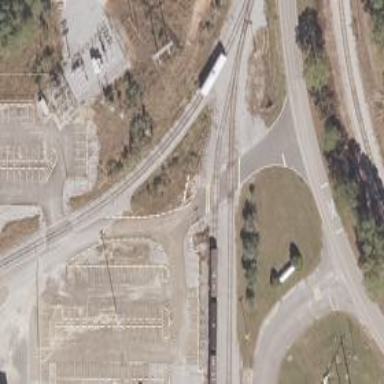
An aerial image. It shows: Rail spur service.